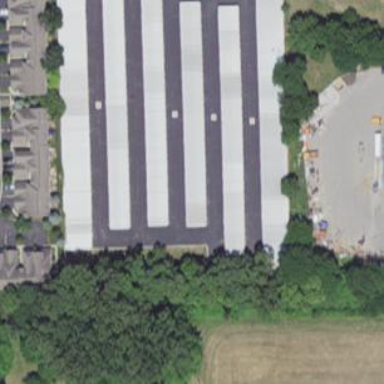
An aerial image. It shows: Commercial area with storage rental shop.